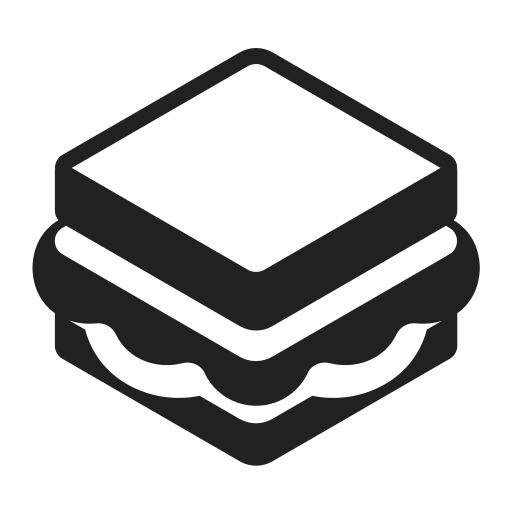
sandwich high contrast